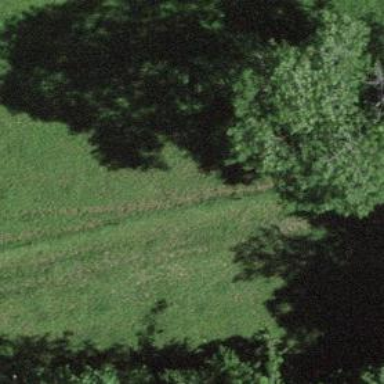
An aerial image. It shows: Grass track with Grade 4 tracktype.